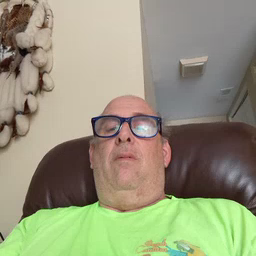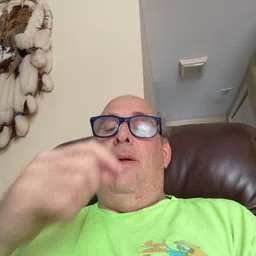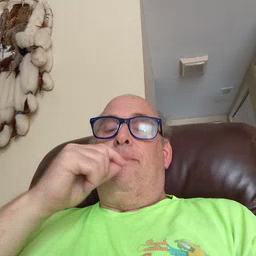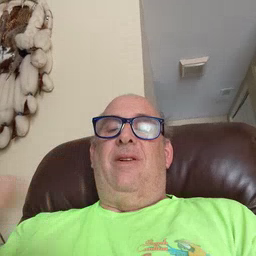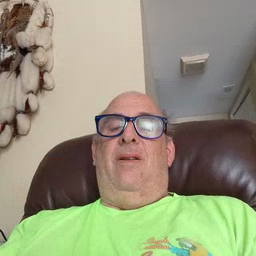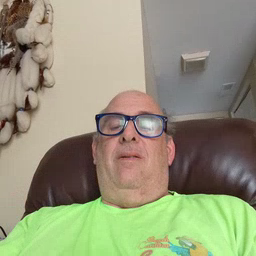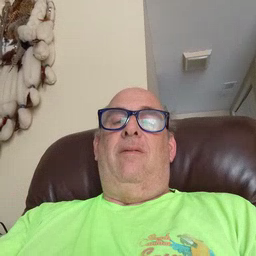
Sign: pencil